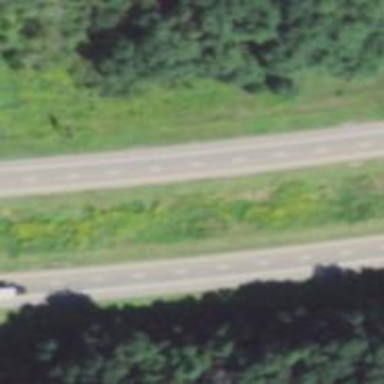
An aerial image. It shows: Asphalt motorway.